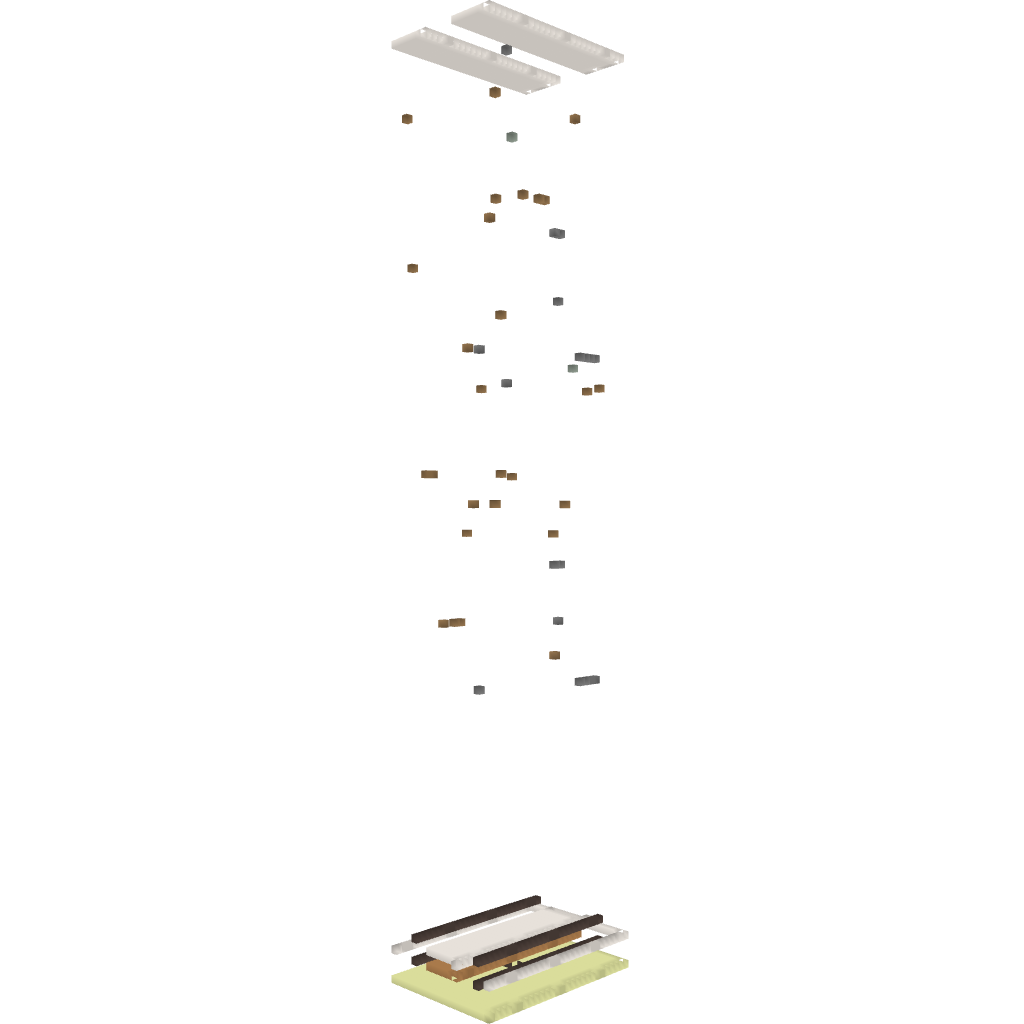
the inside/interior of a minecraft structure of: CraftPimp ENDERMAN GRINDER !!!